Field crop: maize
Growth stage: 1
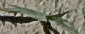
Species: sorghum